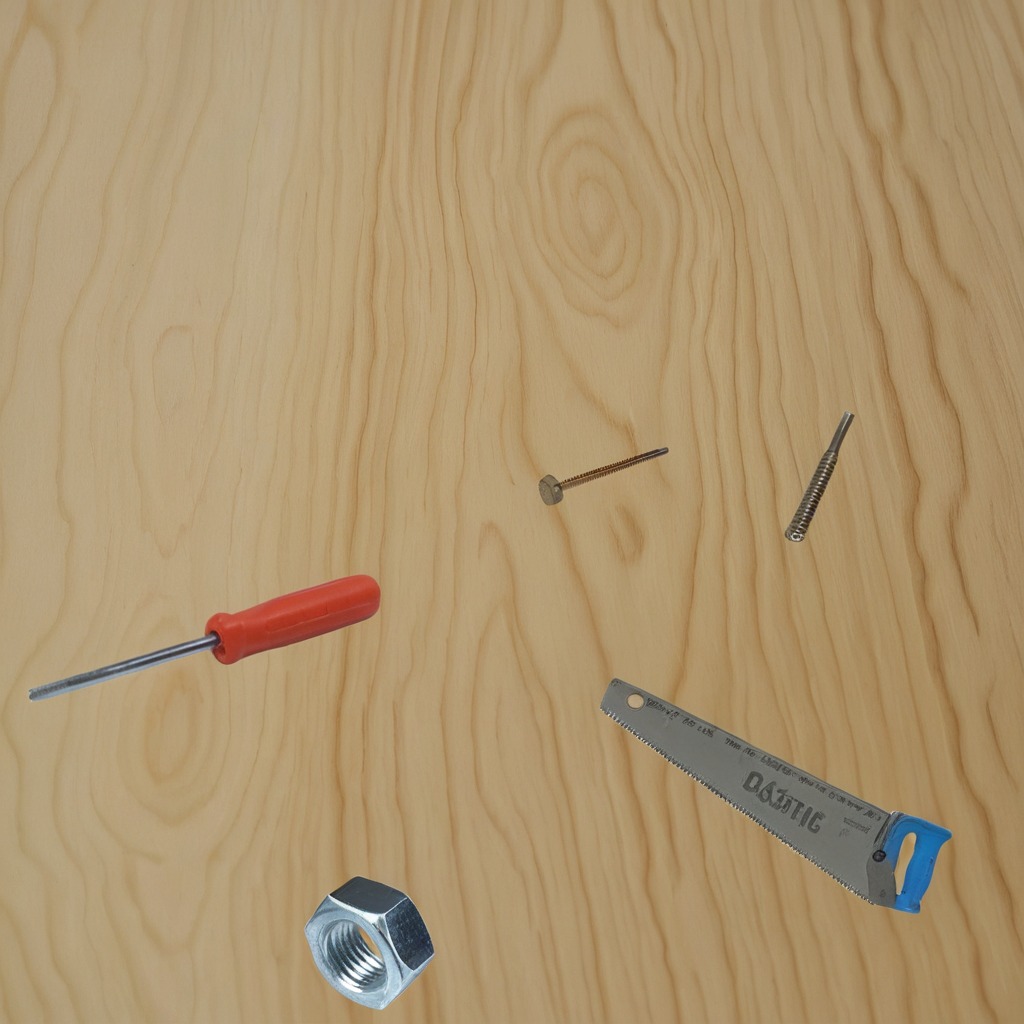
A coiled metal spring, an iron nail, a metal saw, a screwdriver, and a metal nut are lying on the plywood surface.